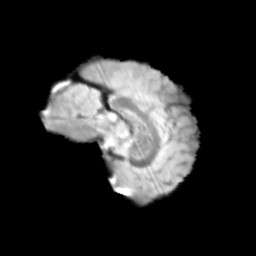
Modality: T2w
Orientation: sagittal
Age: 12
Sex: female
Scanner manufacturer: siemens
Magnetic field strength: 3 T
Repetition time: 3.8 s
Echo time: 0.07 s